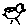
Label: bird